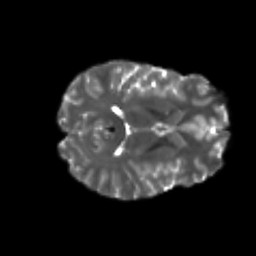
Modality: T2w
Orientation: axial
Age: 23
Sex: female
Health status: healthy
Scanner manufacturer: philips
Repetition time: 7.39 s
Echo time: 0.08599 s